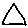
Label: triangle